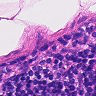
Metastatic tissue present: no